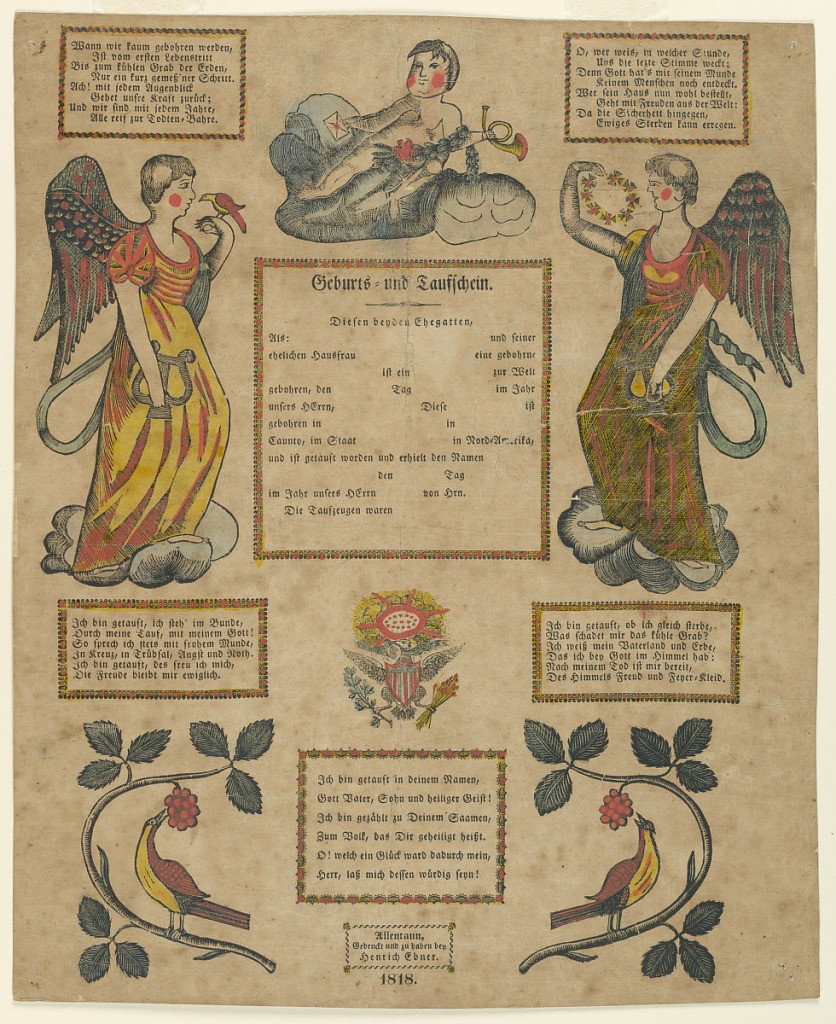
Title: Birth Certificate
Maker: Heinrich Ebner, active United States, 1783 - 1850
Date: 1818
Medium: Calligraphy in brown ink, brush and watercolor on paper
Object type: Calligraphy
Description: The printed form; the blanks in the center never filled in. Five printed verses in German in horizontal rectangular frames. Date and maker's name below. Angels, type I, upper left and right. A putti with a horn, above center. United States eagle below center, and birds on branches lower left and right. Blocks printed in black, colored by hand.